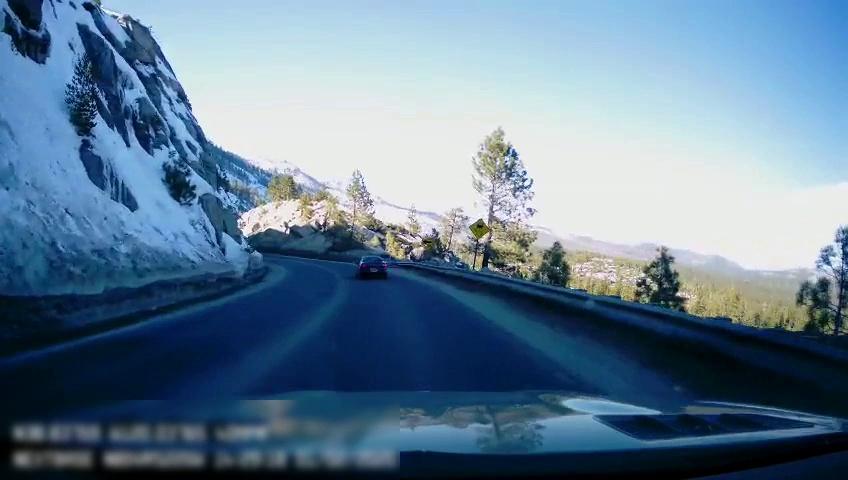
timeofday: Day
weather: Sunny
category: Drivable Space
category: Vehicles | Car
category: Lanes | Opposite Lane
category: Lanes | Opposite Lane
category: Lanes | Current Lane
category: Traffic | Signs
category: Traffic | Signs